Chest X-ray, PA view. Patient: 69 years old, sex M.
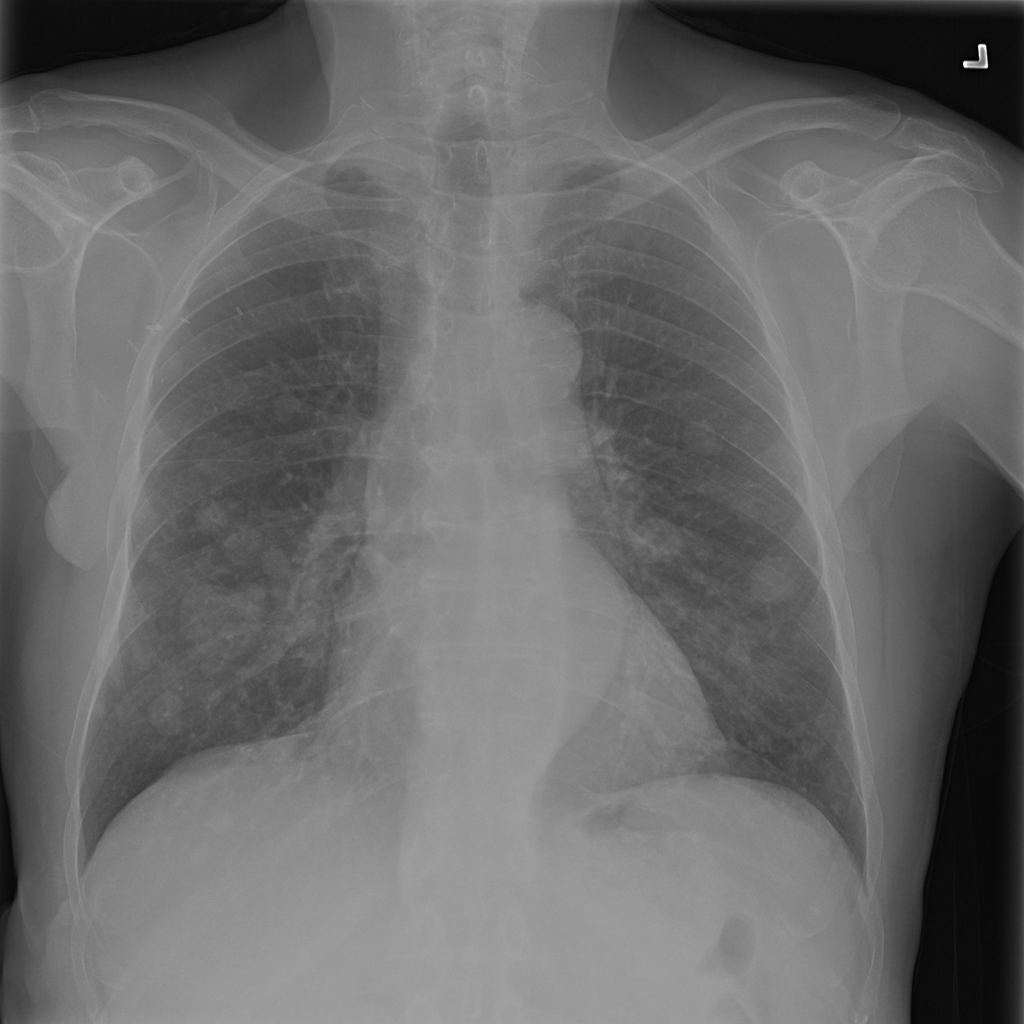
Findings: Mass, Nodule